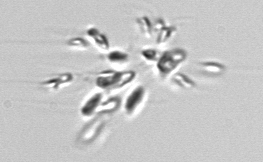
Label: Dinobryon